高一 · 代数
阅读如图所示的程序框图, 运行相应的程序, 则输出 $\mathrm{S}$ 的值为

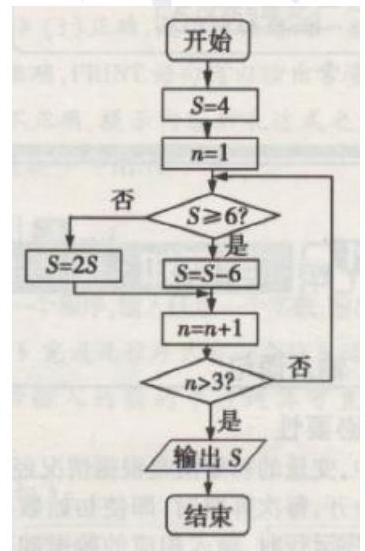
答案: 4
解析: 第一次循环: $\mathrm{S}-8, \mathrm{n}=2$; 第二次循环: $\mathrm{S}=2, \mathrm{H}=3$; 第三次循环: $\mathrm{S}=4 . \mathrm{n}=4$,此时结束循环, 则输出 $\mathrm{S}$ 的值为 4 .故答案为:4